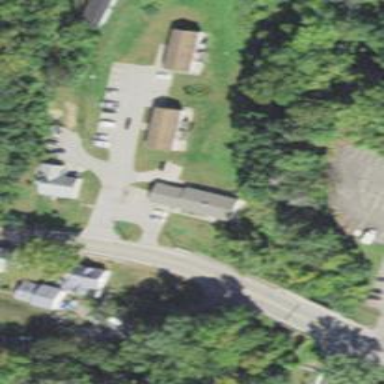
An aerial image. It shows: Residential driveway.